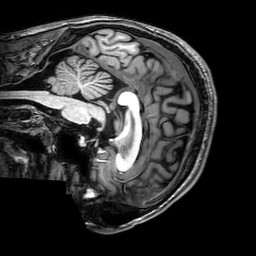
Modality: T1w
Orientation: sagittal
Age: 24
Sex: male
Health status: healthy
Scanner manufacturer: philips
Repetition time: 0.008321 s
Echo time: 0.00384 s